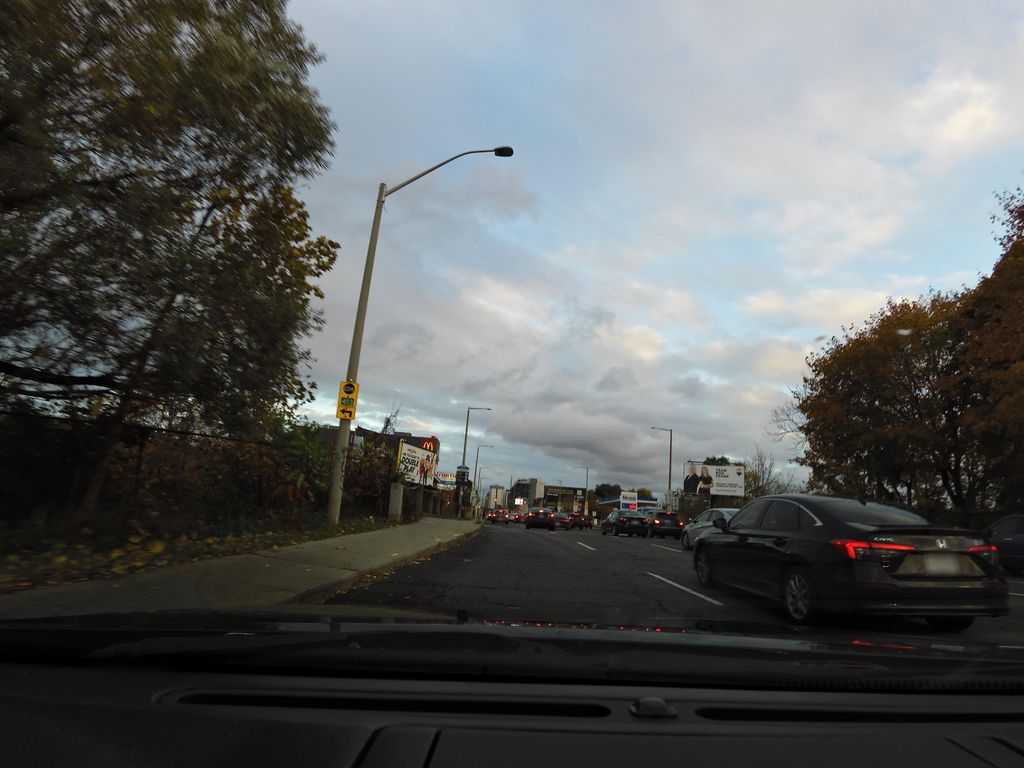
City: hamilton